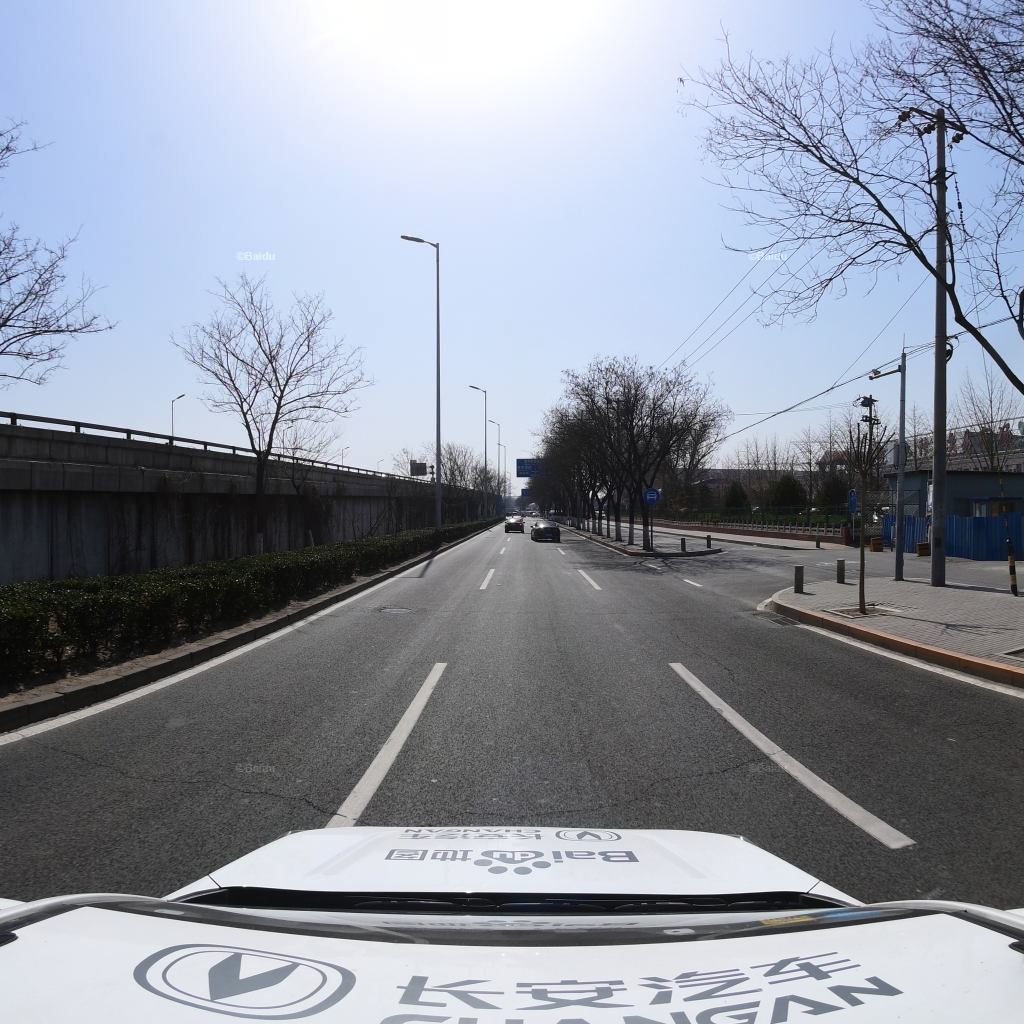
Region: Fengtai
Road damage annotations: transverse crack, transverse crack, longitudinal crack, manhole cover, transverse crack